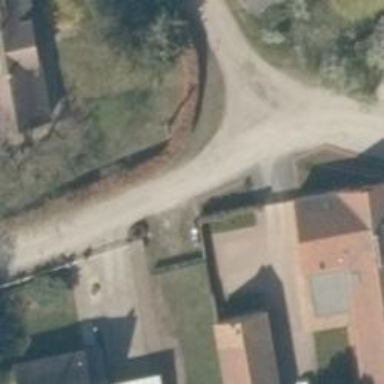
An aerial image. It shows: Residential road with compacted surface.